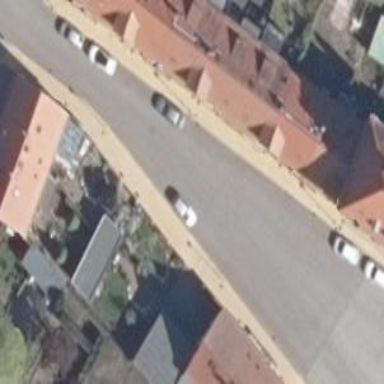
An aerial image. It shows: Residential road with asphalt surface.